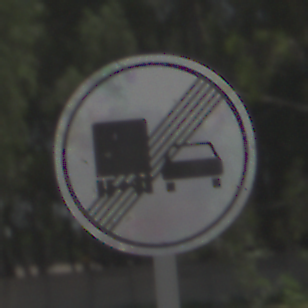
Verkehrszeichen: EndeUeberholverbotKraftfahrzeuge
Umgebung: Outdoor, Nature
Tageszeit: Midday
Wetter: Clear
Licht: Natural
Jahreszeit: NotSpecified
Kontrast: HighContrast